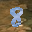
Label: 8